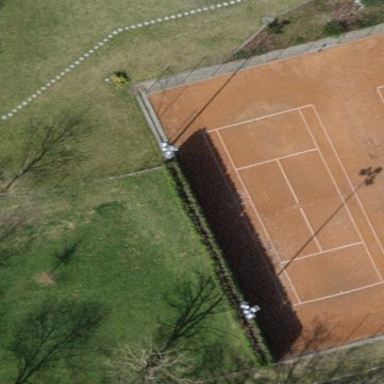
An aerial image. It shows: Tennis court on the leisure land pitch.